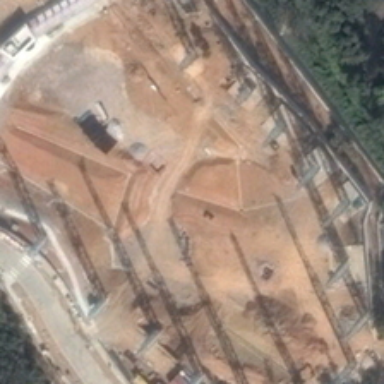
Beside the road is a bareland .